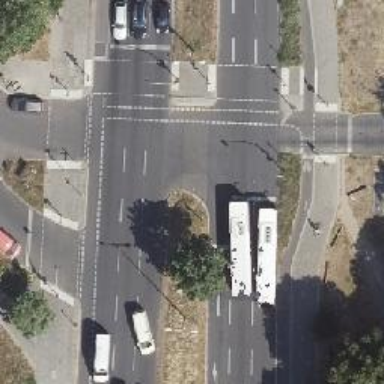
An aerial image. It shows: Road with traffic signals.